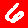
Digit: 6